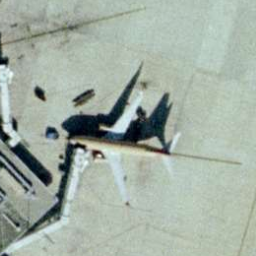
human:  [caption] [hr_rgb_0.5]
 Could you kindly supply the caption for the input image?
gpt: There is an airplane in the airport .

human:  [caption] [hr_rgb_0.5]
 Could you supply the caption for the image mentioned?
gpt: An airplane is stopped at the airport .

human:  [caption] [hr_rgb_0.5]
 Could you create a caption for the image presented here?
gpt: An airplane is surrounded with some cars .

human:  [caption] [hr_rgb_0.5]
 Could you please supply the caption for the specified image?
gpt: An airplane is surrounded with some cars in the airport .

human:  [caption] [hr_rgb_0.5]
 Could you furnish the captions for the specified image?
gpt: An airplane is surrounded with some cars in the airport .